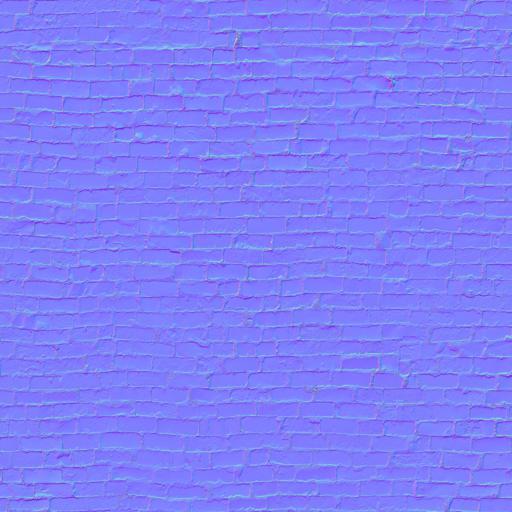
brown old orange pavement paving stones